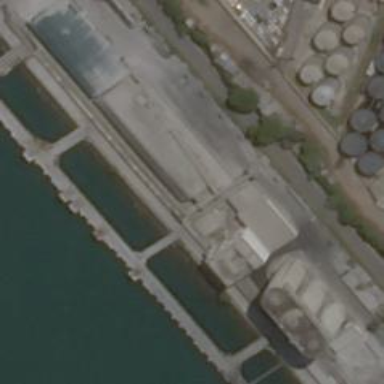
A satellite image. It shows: Man-made pier.